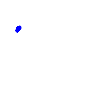
Particle: electron